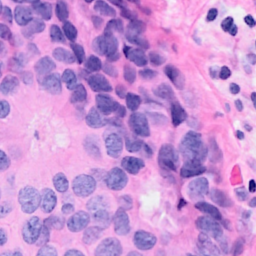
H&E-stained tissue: Breast